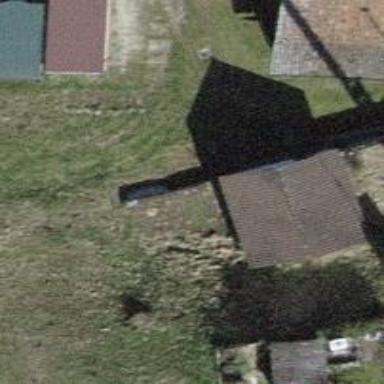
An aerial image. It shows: Shed.